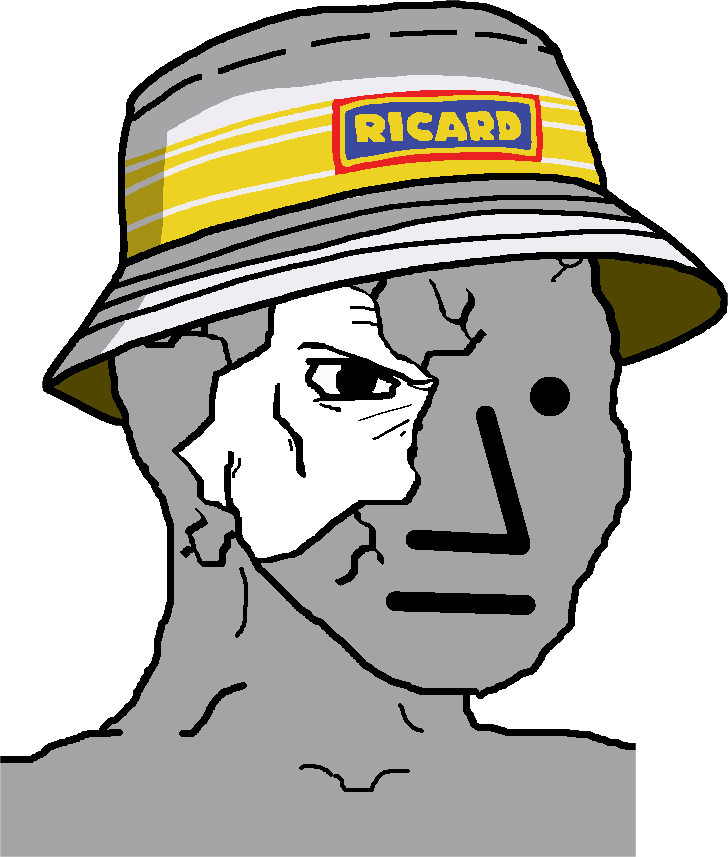
Label: 5_NPC